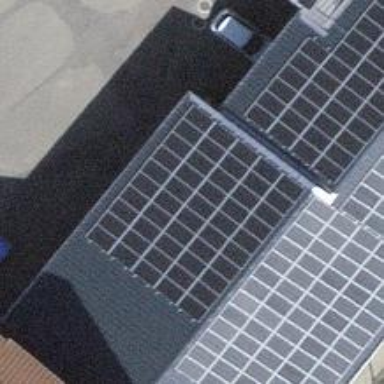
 consisting of solar photovoltaic panels."